Question: How do you set text to be a title or subtitle in a Google Doc using Google Apps Script? (see a visual example below)
In Google Apps Script documentation on formatting paragraphs they show the different types of ParagraphHeadings in the <URL> which can be assigned to a paragraph which has some styling attributes. However, neither of these has a way to set any text as a title or a subtitle in the document. How is that accomplished?
I'm looking for something like this:
'''
var doc = DocumentApp.getActiveDocument();
// Append a paragraph, with title.
var par1 = doc.appendParagraph("Title");
par1.setHeading(DocumentApp.ParagraphHeading.TITLE);
// Append a paragraph, with subtitle.
var par2 = doc.appendParagraph("SubTitle");
par2.setHeading(DocumentApp.ParagraphHeading.SUBTITLE);
// Append a paragraph, with heading 1.
var par3 = doc.appendParagraph("Heading 1");
par3.setHeading(DocumentApp.ParagraphHeading.HEADING1);
'''
Here's what I mean:

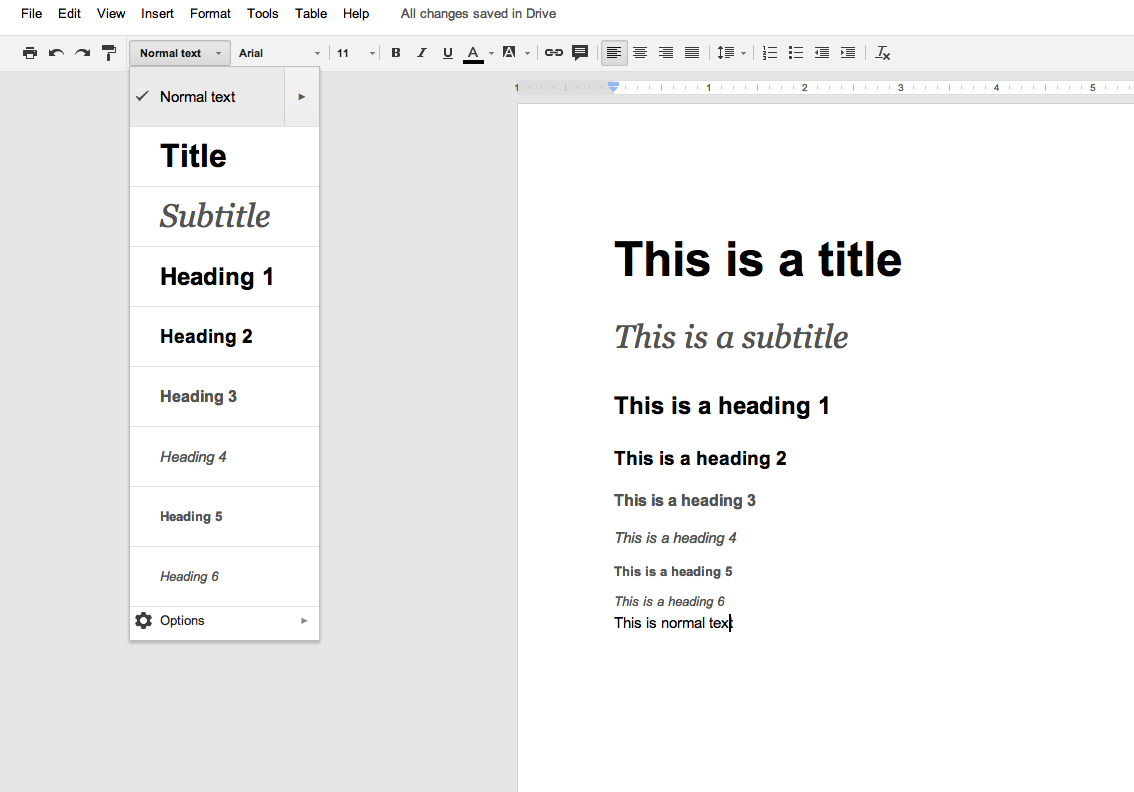
Answer: The example script you get if you choose "Create script for... Document" doesn't use 'setHeading()' at all, instead it explicitly manipulates the WYSIWYG attributes. (I hate when people do that in documents, and I'm only slightly less annoyed by it in script, but that's a topic for another day!)
Example, lifted directly from that sample script, including bad grammar:
'''
function createDocument() {
var title = 'Script Center Report';
var summaryContents = 'This reports addresses...';
var overviewContents = 'We undertook this project because...';
var dataContents = 'We collected three samples of data...';
var doc = DocumentApp.create(title);
var footer = doc.getFooter();
var reportTitle = doc.appendParagraph(title);
reportTitle.setFontFamily(DocumentApp.FontFamily.ARIAL);
reportTitle.setFontSize(24);
reportTitle.setForegroundColor('#4A86E8');
reportTitle.setAlignment(DocumentApp.HorizontalAlignment.CENTER);
...
'''
That's just a work-around - if you haven't done so already, you should create an issue report against apps-script to ensure all "Paragraph Types" are available to scripts.